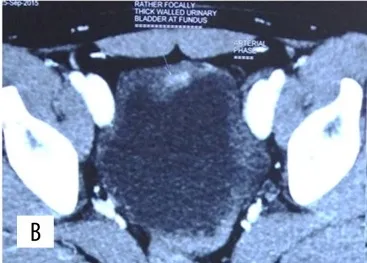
(B) Axial post contrast CT image showing enhancing focal wall thickening in the anterior part of fundic region of urinary bladder.
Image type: radiology (ct)